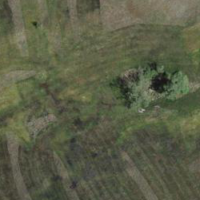
EUNIS habitat code: 16
Species observed at this site:
Columba palumbus